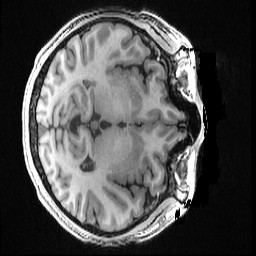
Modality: T1w
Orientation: axial
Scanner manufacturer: ge
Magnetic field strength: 3 T
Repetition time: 0.008164 s
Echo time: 0.003184 s